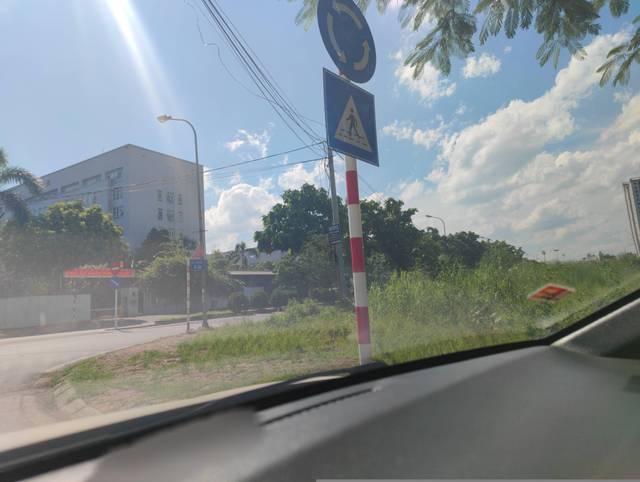
Region: Vietnam
Coordinates: 20.937, 105.851